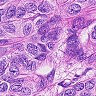
Metastatic tissue present: yes